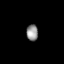
Tissue: lung
Cell type: Epithelial cells
Senescence score: 0.2396
Nuclear area (px): 183
Mean DAPI intensity: 147.115